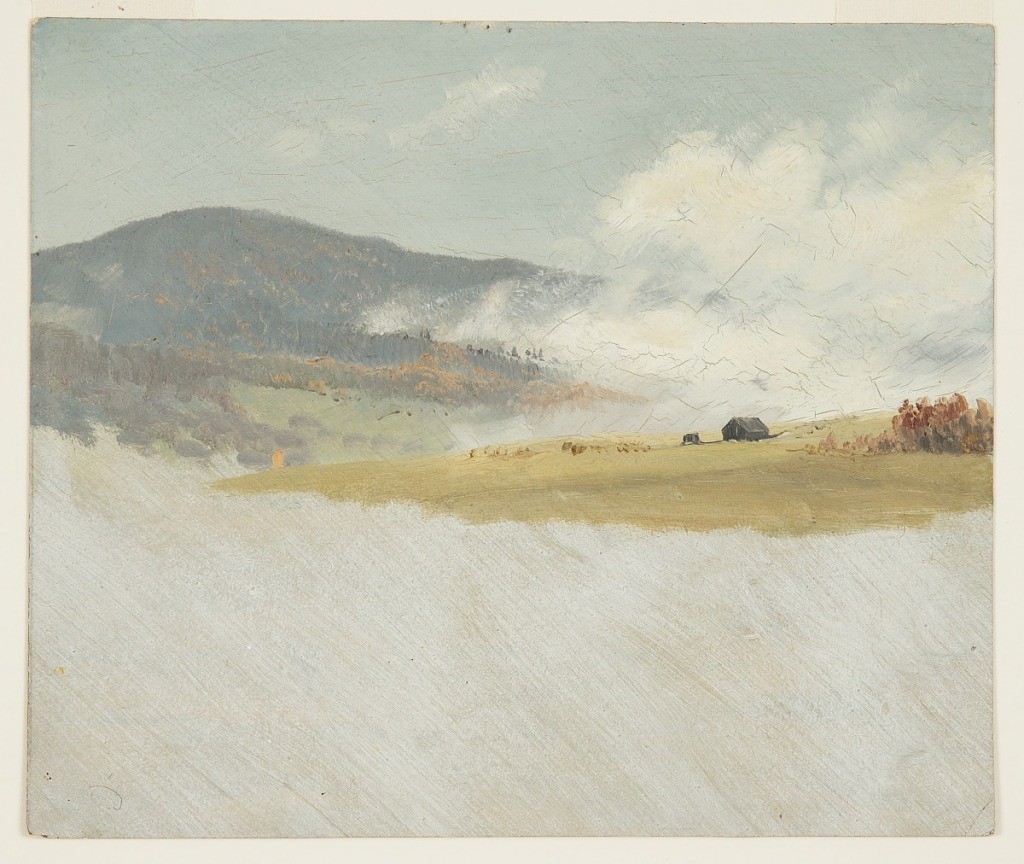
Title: Autumn in the Mountains
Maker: Frederic Edwin Church, American, 1826–1900
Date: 1865–1882
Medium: Brush and oil on brown paperboard
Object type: Drawing
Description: Landscape sketch showing a view of a bucolic mountainous landscape, possibly in Vermont or elsewhere in New England. Light grey ground covers the entire lower portion of the leaf. In the foreground, a barn and another out building are visible in a grassy, sloped pasture that descends from right to left. At right, a grove of reddish-brown trees is visible. Beyond this pasture, low-lying clouds intercede between this hill and another in the middle distance at center left. This distant hill is covered in trees, many of which have turned orange or red for the autumn. In the background at left, the summit of distant and heavily wooded mountain is also visible, while the cloud bank comprises the majority of the scene at right. A clear and open sky is shown above.